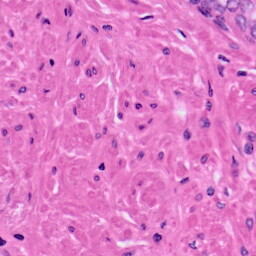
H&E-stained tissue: Prostate